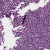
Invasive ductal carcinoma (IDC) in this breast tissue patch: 1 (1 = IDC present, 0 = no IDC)